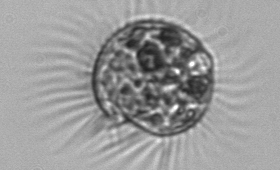
Label: Pelagostrobilidium